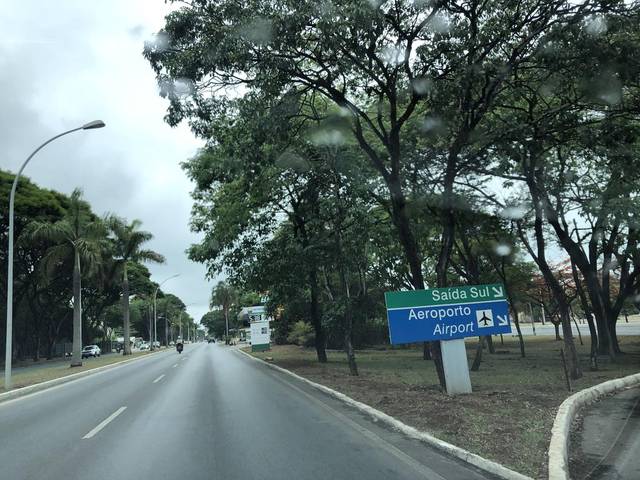
Region: Brazil
Coordinates: -15.82, -47.906